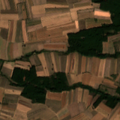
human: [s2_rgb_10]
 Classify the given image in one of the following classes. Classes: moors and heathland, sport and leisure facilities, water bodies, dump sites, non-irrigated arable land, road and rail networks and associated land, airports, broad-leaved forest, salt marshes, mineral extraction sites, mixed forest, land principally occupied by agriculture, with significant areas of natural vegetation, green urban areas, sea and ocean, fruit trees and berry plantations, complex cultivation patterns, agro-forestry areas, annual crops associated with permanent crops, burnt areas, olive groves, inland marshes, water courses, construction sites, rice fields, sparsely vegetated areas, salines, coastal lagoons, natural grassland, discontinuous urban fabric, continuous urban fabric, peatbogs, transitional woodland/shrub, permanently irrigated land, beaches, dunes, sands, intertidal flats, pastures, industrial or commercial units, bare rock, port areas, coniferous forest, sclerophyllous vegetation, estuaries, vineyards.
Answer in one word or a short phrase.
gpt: non-irrigated arable land, land principally occupied by agriculture, with significant areas of natural vegetation, broad-leaved forest